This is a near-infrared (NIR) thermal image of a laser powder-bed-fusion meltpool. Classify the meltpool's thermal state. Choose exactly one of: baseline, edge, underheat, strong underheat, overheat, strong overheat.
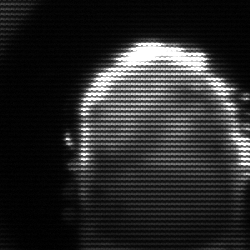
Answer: baseline